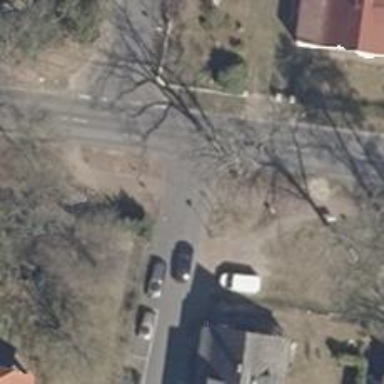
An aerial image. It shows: Asphalt road designated as living street.